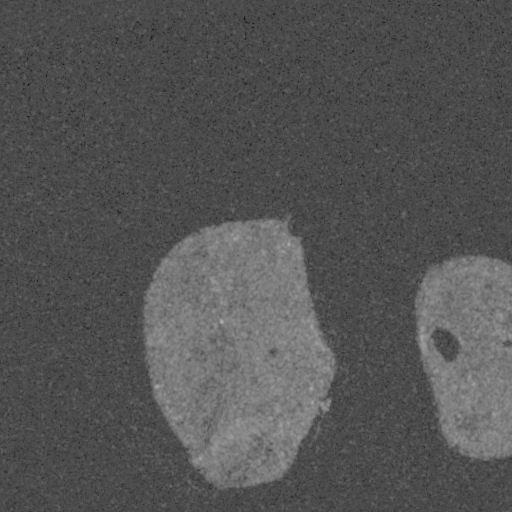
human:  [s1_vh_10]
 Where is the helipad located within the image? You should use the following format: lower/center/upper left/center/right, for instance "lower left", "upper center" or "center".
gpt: The helipad is located in the lower center of the image.
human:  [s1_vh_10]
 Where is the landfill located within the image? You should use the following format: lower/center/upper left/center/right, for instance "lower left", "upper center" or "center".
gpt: The landfill is located in the center of the image.
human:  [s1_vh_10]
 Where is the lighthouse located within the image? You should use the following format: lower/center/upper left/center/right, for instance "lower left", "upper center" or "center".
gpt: The lighthouse is located in the center left of the image.
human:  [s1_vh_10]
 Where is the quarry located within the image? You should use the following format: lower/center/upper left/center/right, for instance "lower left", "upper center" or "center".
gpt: There is no quarry in the image.

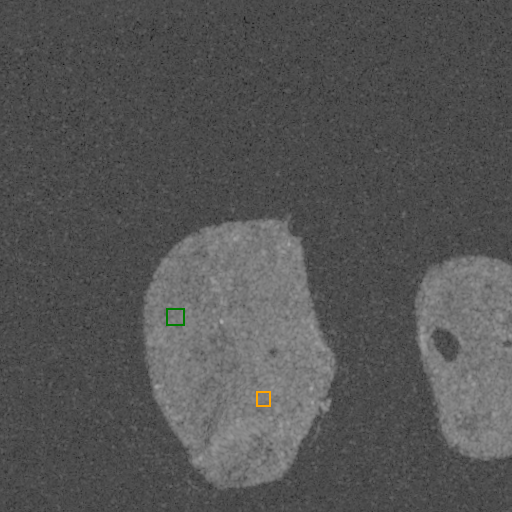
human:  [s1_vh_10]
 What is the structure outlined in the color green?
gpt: The structure outlined in green is a park.
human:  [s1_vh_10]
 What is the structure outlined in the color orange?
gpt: The structure outlined in orange is a solar farm.
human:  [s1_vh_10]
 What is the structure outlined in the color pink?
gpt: There is no pink outline.